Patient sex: M
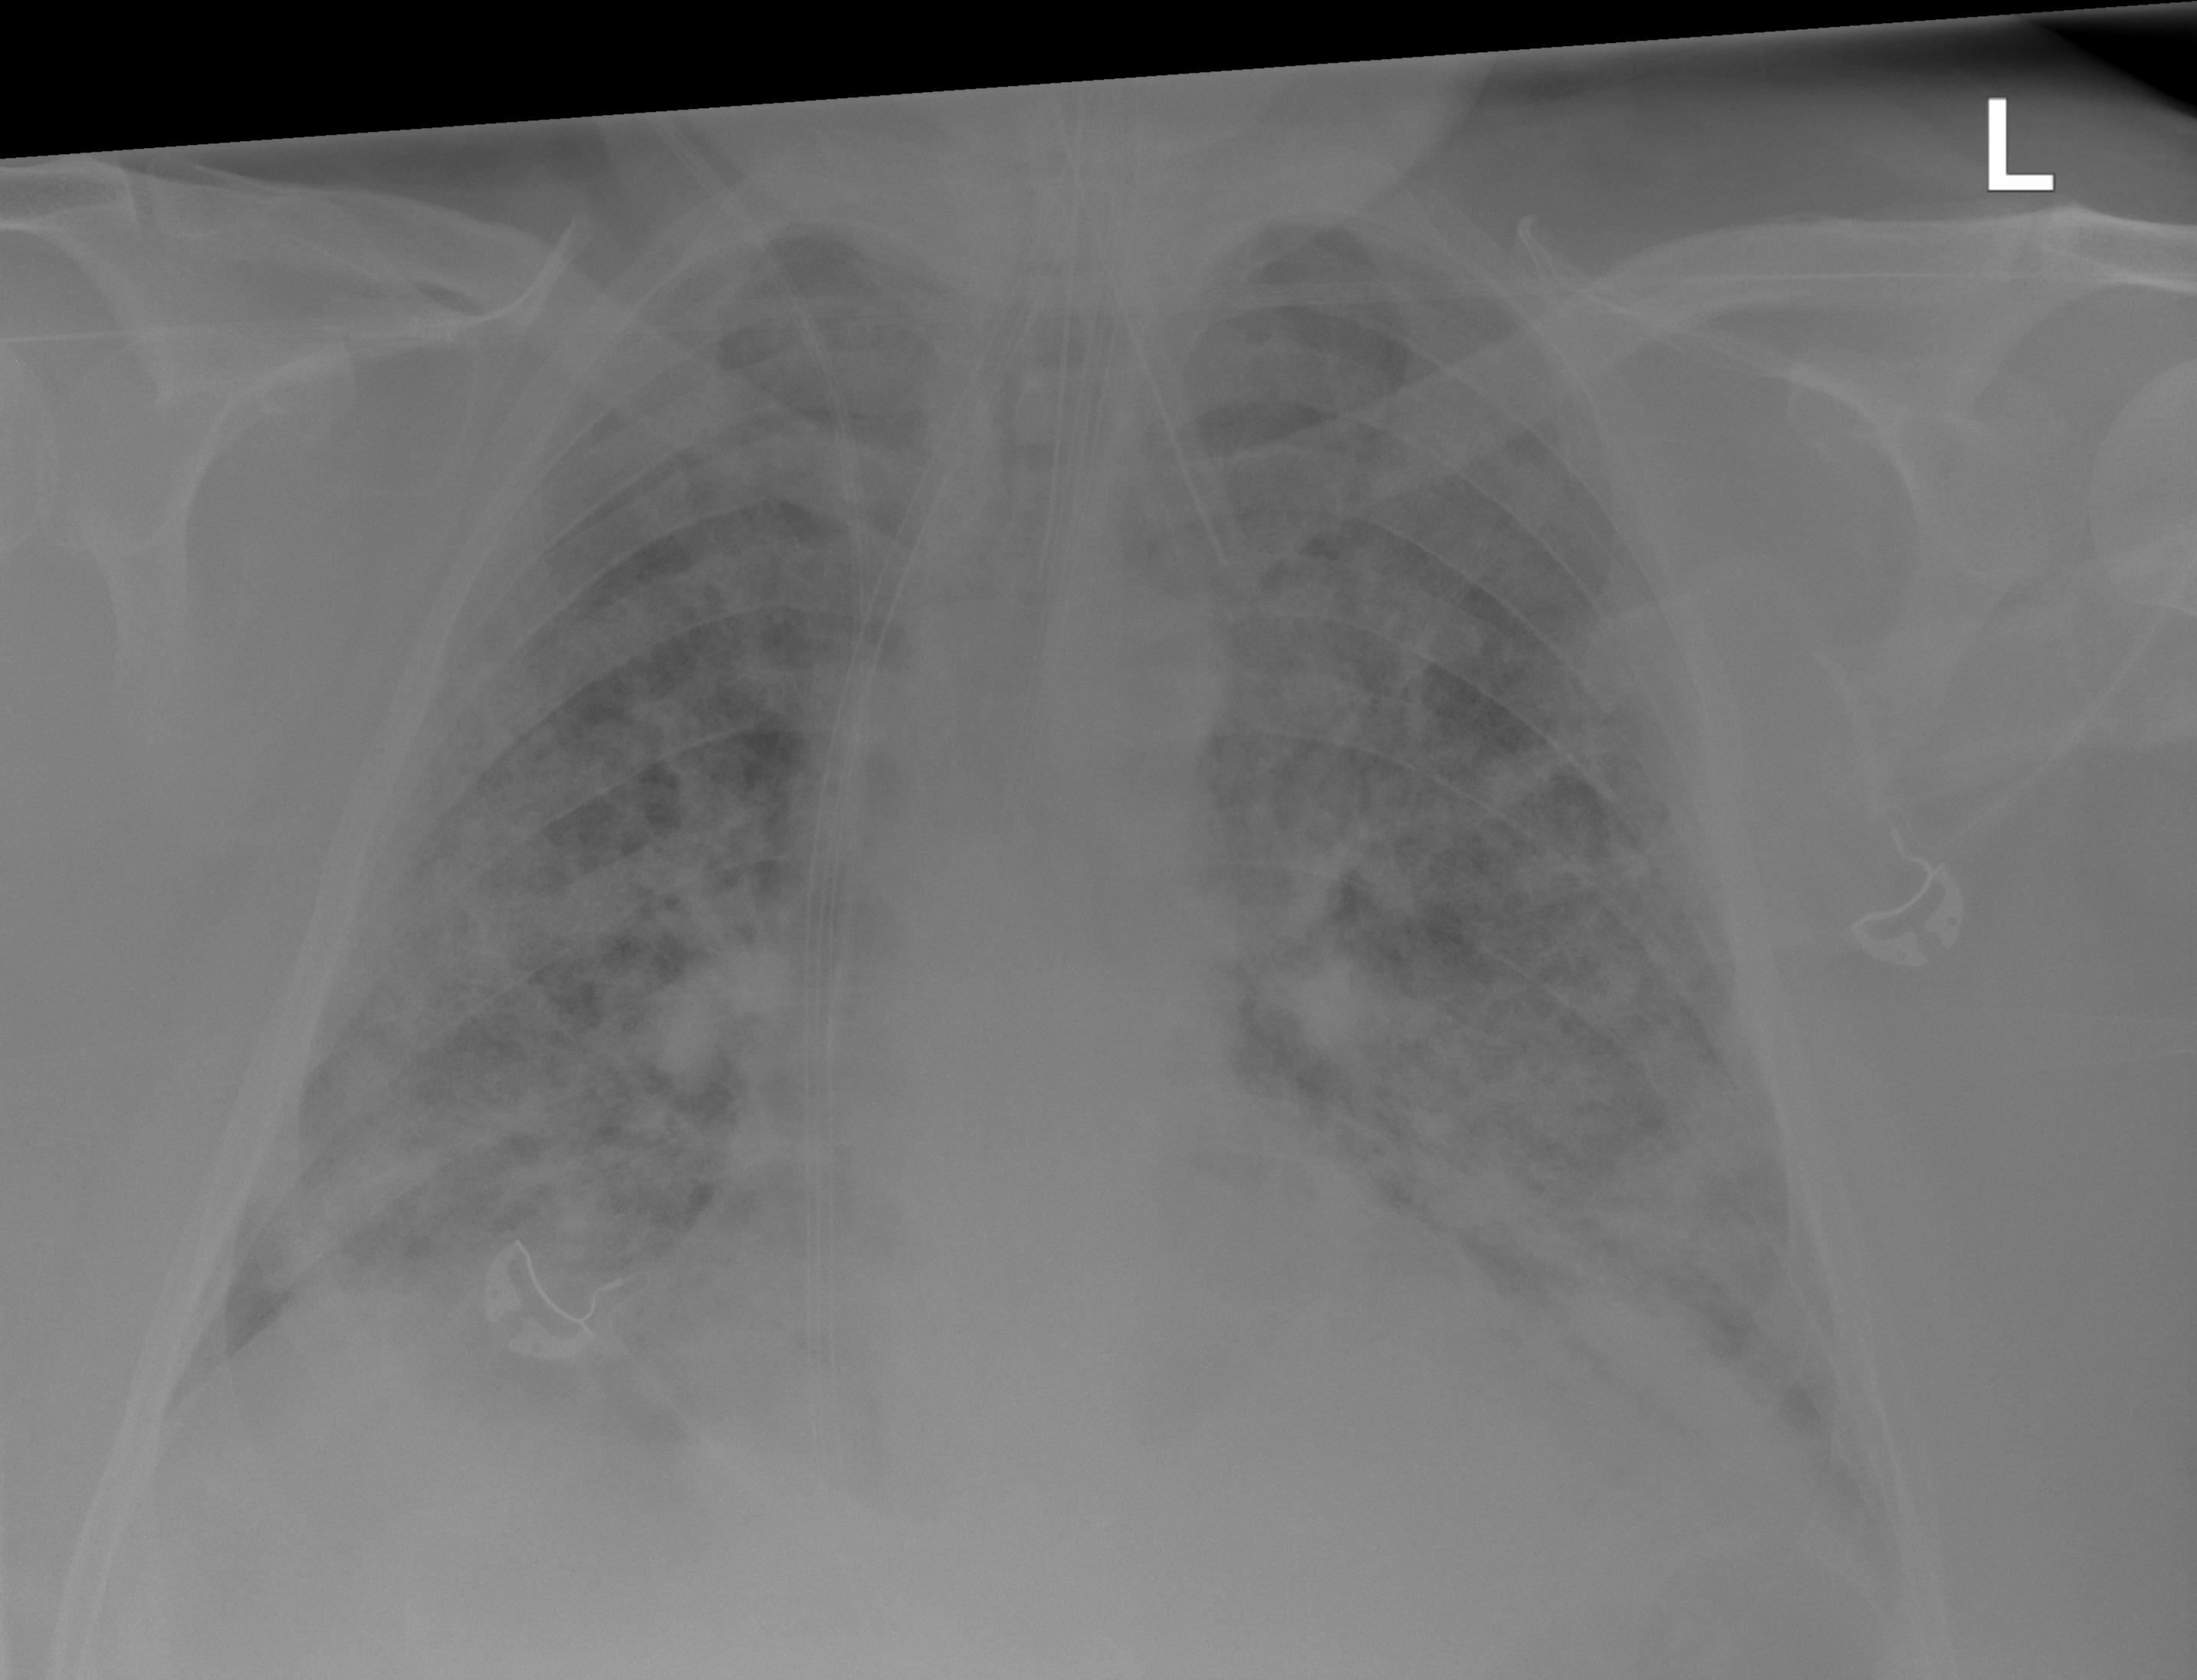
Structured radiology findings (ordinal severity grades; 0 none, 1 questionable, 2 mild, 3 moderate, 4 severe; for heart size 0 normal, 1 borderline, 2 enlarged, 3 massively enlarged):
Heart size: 1
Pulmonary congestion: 0
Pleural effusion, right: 0
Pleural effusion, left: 0
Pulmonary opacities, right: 4
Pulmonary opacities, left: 4
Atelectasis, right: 0
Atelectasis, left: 2